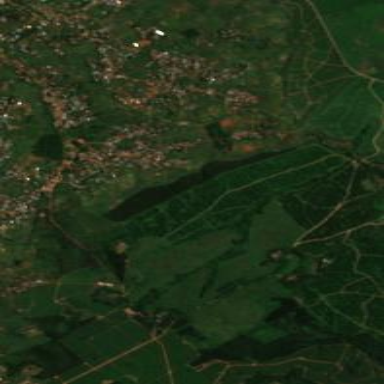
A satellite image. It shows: Orchard filled with evergreen broadleaved macadamia trees.